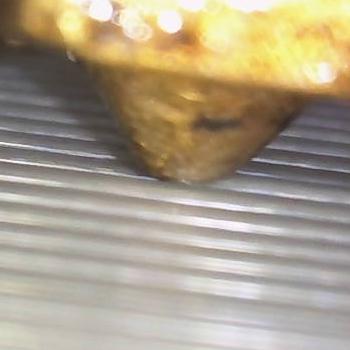
Flow rate: 127%